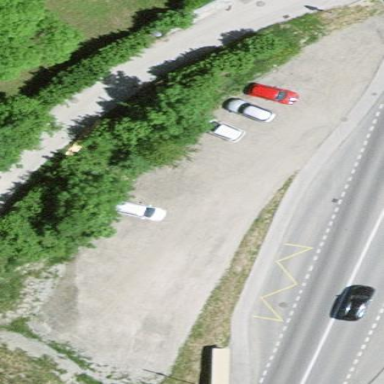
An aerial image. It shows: Parking area with surface.